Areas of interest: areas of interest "Hospital"
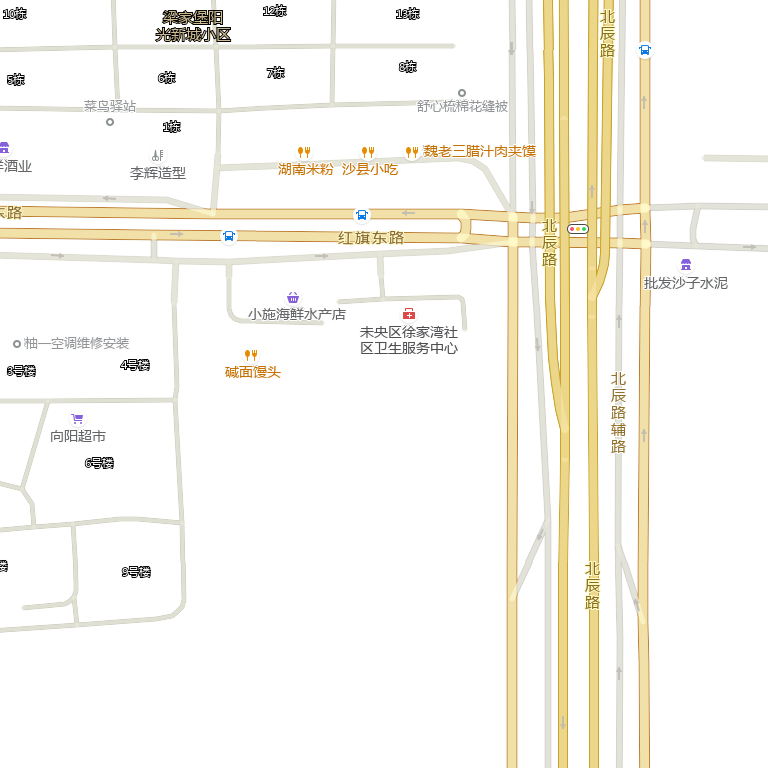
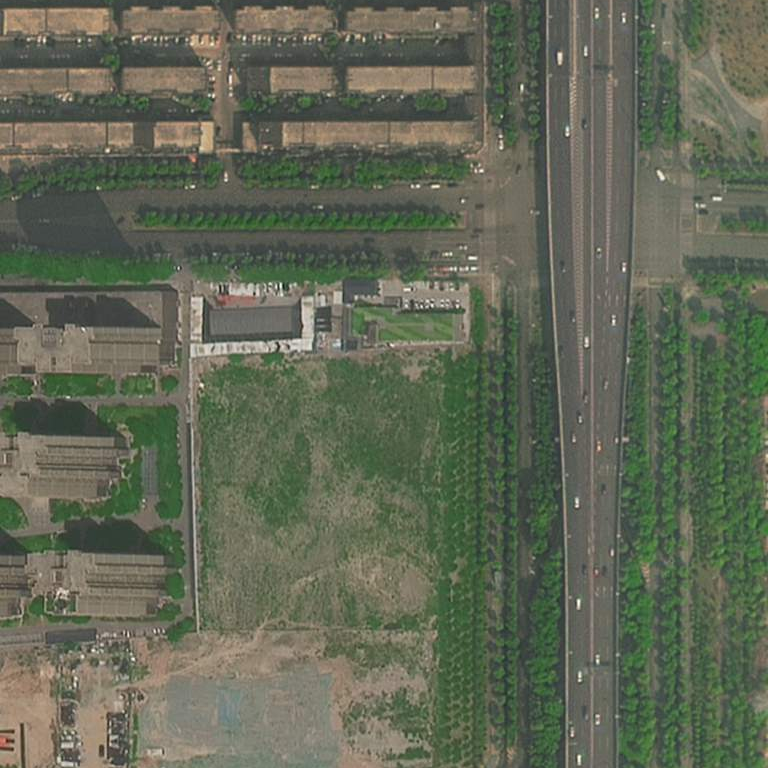